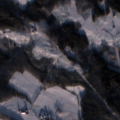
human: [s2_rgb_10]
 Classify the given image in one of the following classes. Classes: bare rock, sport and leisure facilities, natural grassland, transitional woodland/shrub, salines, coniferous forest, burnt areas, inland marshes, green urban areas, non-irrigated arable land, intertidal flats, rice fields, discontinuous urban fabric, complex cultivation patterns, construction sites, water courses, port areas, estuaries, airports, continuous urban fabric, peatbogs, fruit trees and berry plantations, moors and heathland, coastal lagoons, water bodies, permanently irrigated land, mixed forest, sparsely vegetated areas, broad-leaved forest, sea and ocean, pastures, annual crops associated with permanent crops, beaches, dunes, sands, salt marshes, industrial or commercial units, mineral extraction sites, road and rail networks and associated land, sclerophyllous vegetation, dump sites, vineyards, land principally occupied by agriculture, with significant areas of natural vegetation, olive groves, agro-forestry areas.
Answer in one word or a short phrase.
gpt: land principally occupied by agriculture, with significant areas of natural vegetation, mixed forest, transitional woodland/shrub, water bodies